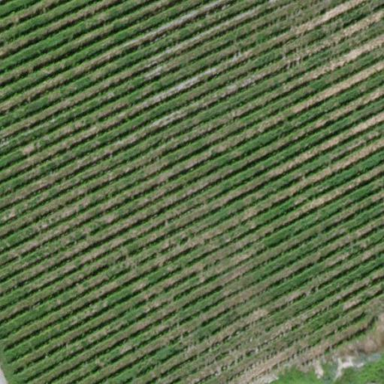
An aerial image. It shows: Vineyard.